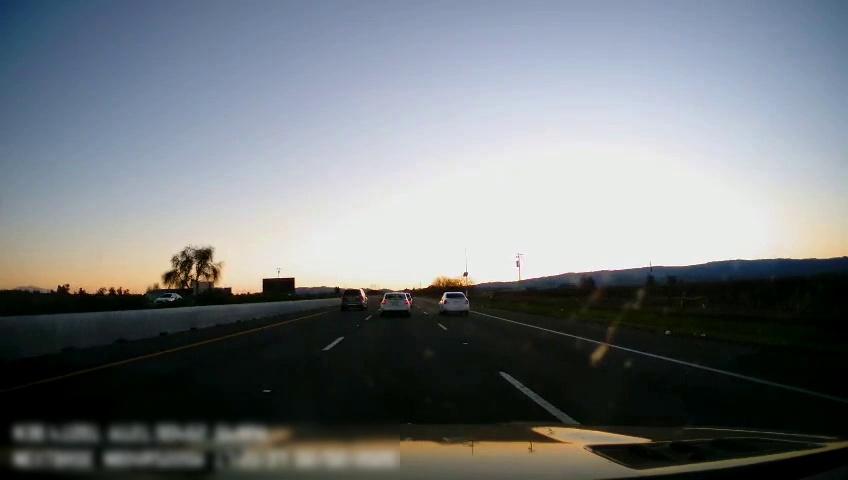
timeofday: Day
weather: Sunny
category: Drivable Space
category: Vehicles | Car
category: Vehicles | Car
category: Vehicles | Car
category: Vehicles | SUV
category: Lanes | Current Lane
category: Lanes | Current Lane
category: Lanes | Alternate Lane
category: Lanes | Alternate Lane